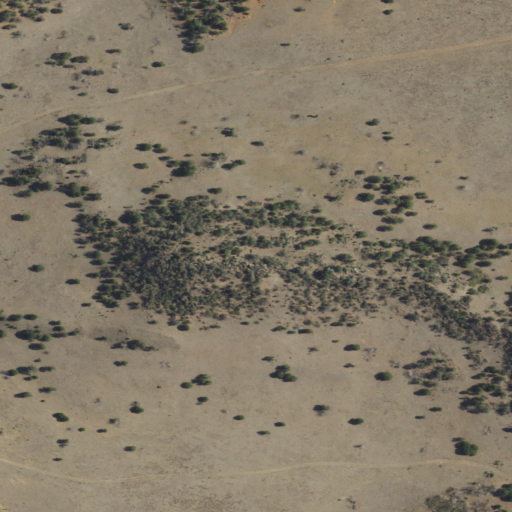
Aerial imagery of mountain in New Mexico named Cuernudo Hills containing shrub, grassland, and evergreen forest